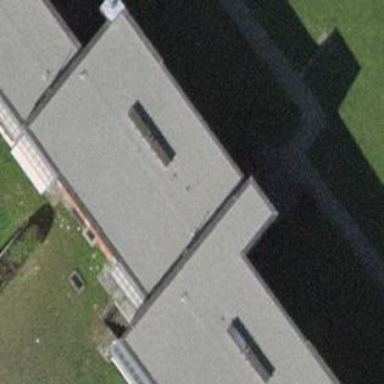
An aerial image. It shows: View of roof of building.